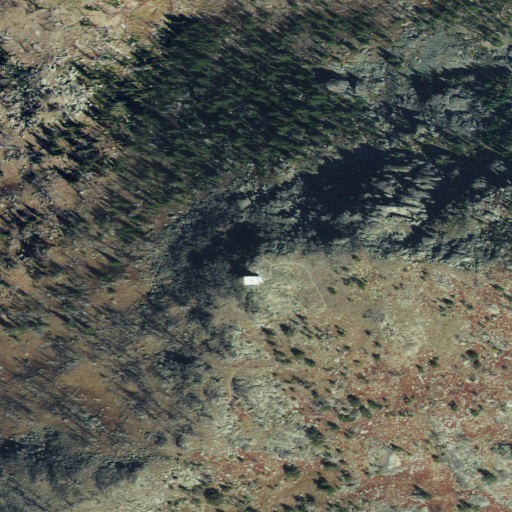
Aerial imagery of mountain in Idaho named Heavens Gate containing shrub, evergreen forest, grassland, and low intensity development